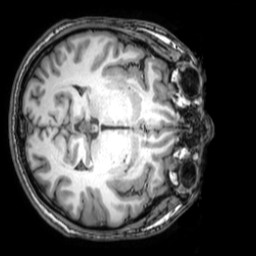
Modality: T1w
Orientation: axial
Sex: male
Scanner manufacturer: philips
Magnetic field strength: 3 T
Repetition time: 0.008127 s
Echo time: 0.00372 s